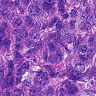
Metastatic tissue present: yes